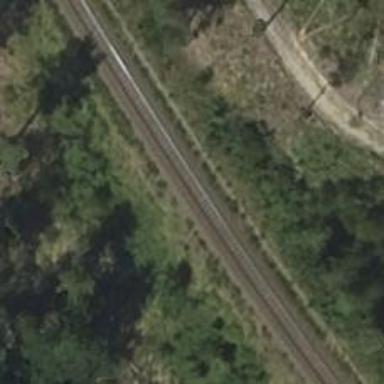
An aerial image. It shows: Railway milestone.